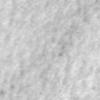
Label: no_change